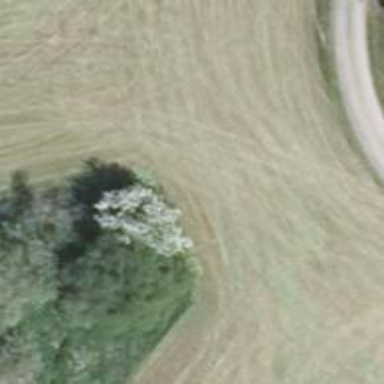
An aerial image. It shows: Deciduous broadleaved tree.